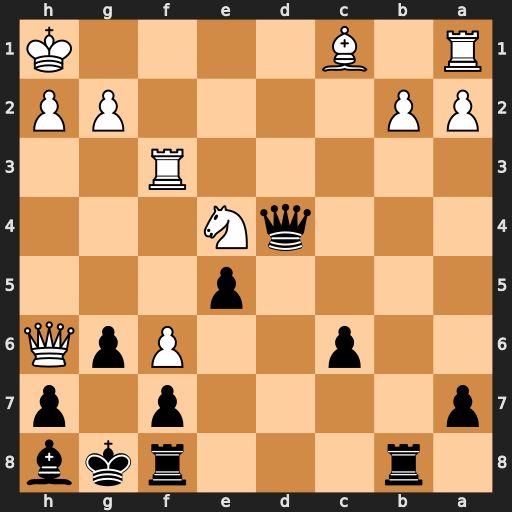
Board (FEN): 1r3rkb/p4p1p/2p2PpQ/4p3/3qN3/5R2/PP4PP/R1B4K
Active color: b
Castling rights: -
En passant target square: -
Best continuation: Qd1+ Rf1 Qxf1#